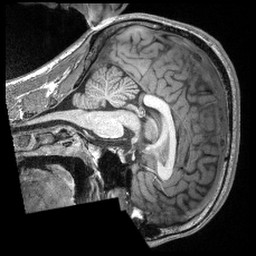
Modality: T1w
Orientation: sagittal
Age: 24
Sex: male
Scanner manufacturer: siemens
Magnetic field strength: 3 T
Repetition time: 2.3 s
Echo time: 0.00308 s